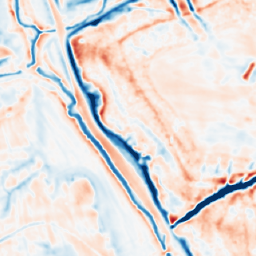
Category: multiscale
Decomposition family: dog_multiscale
Decomposition parameters: sigma_ratio: 1.4
n_scales: 5
base_sigma: 1
Upsampling method: area
Upsampling parameters: scale: 2
Upsampling scale: 2